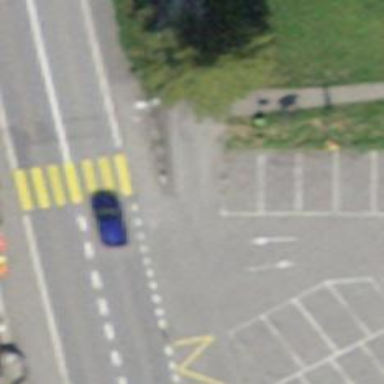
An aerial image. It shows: Bus stop with platform for public transport.